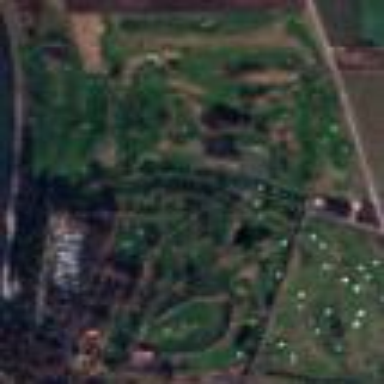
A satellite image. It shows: Golf course with 27 holes.